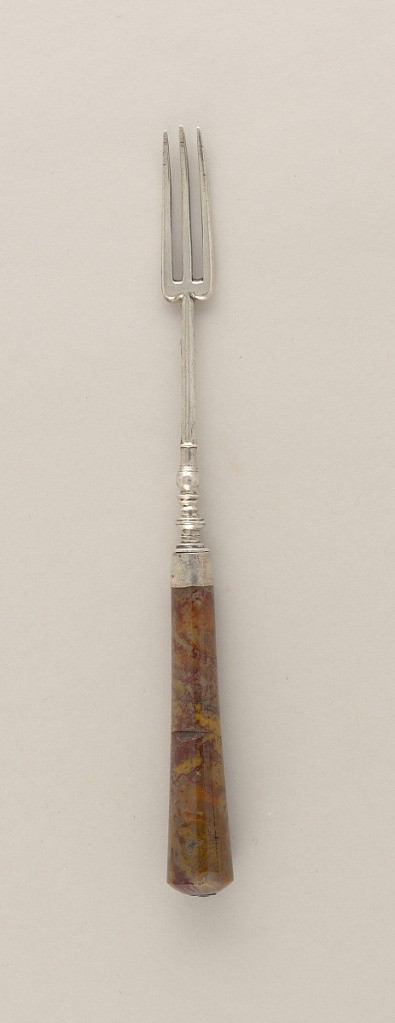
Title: Fork with Agate Handle
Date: ca. 1630–50
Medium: silver, agate
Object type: fork
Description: Fork has three short curved tines. Long baluster-shaped neck. Plain ferrule. Tapering agate handle, with rounded top. Small metal ring on the top.